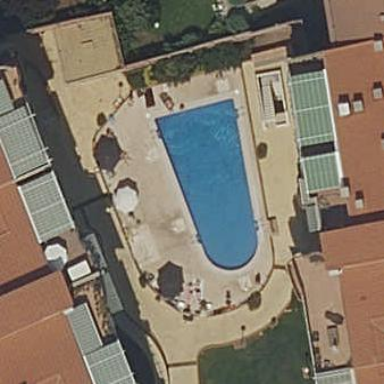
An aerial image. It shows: Swimming pool located in leisure land.